Interaction volume radius: 5 \u00c5
Interaction volume height: 30 \u00c5
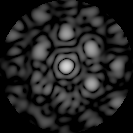
Disorder parameter: 0.4296